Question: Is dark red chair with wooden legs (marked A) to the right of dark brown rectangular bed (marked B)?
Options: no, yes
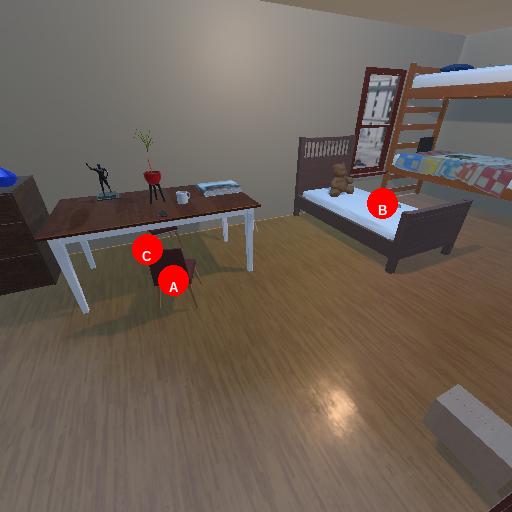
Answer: no